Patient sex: M
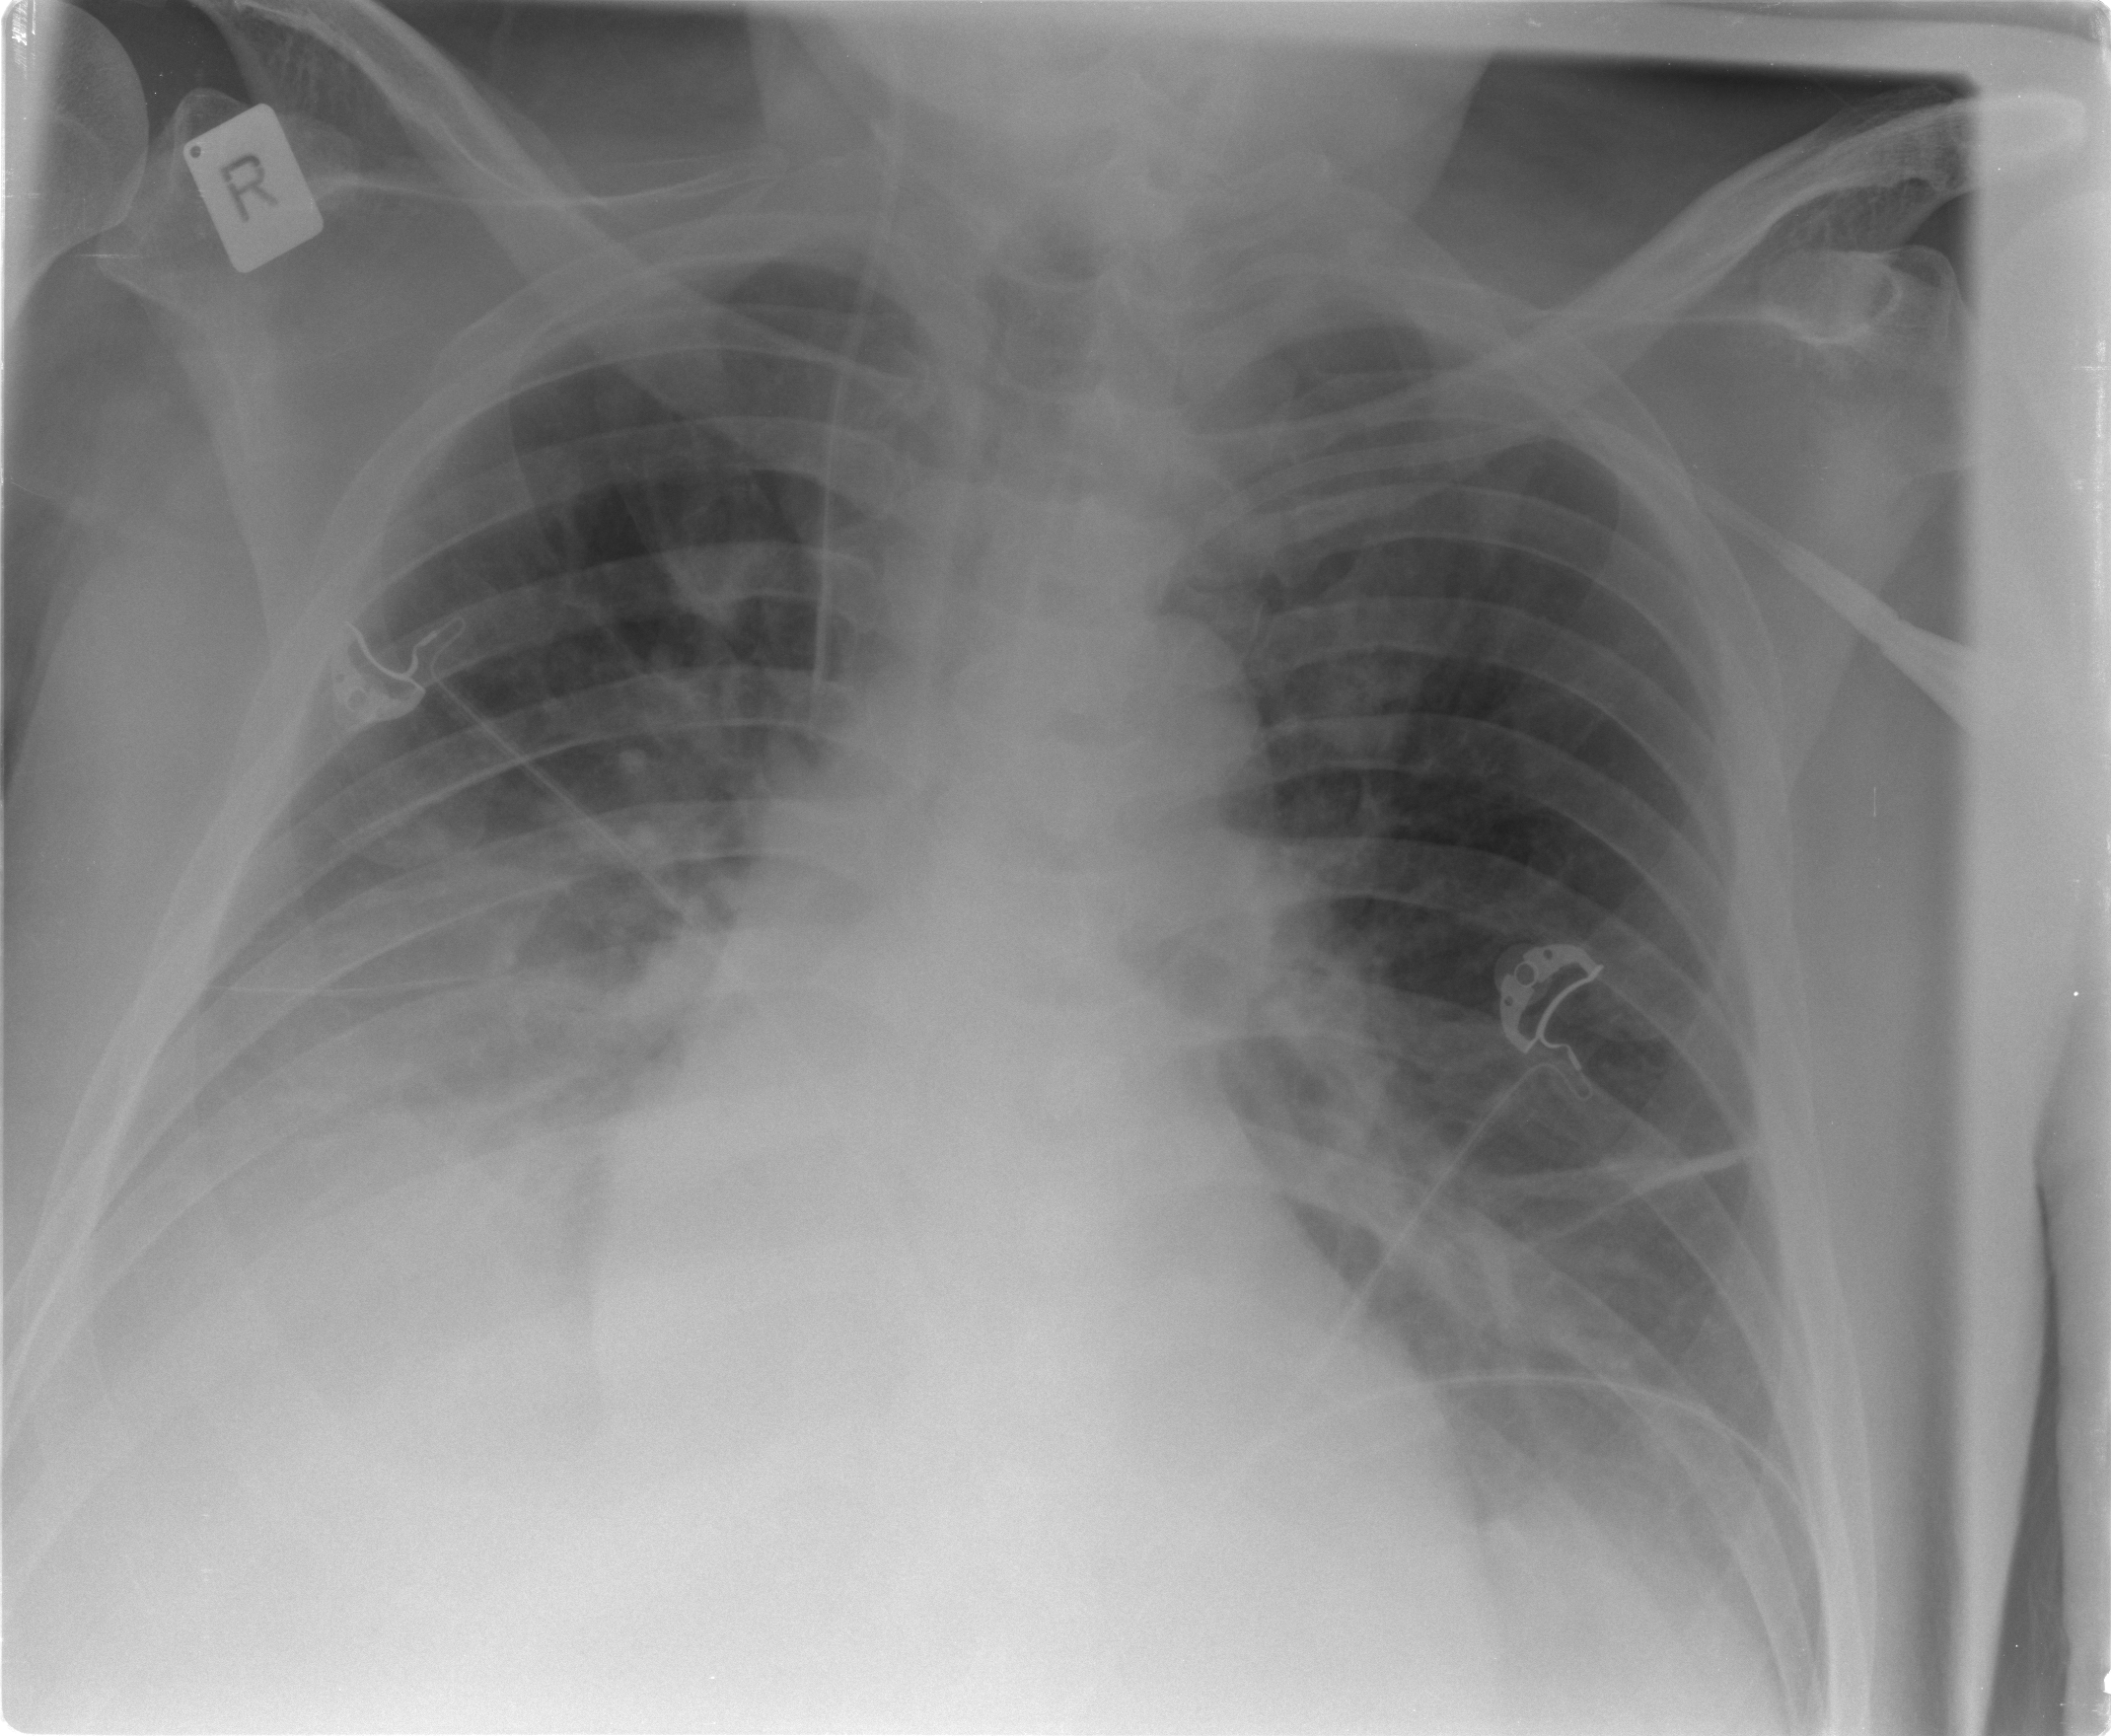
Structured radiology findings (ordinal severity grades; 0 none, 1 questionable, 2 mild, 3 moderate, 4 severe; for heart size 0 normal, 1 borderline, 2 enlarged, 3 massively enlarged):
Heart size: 2
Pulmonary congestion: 2
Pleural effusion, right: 2
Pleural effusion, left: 1
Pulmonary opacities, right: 0
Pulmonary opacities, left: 0
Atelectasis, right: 2
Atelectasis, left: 2